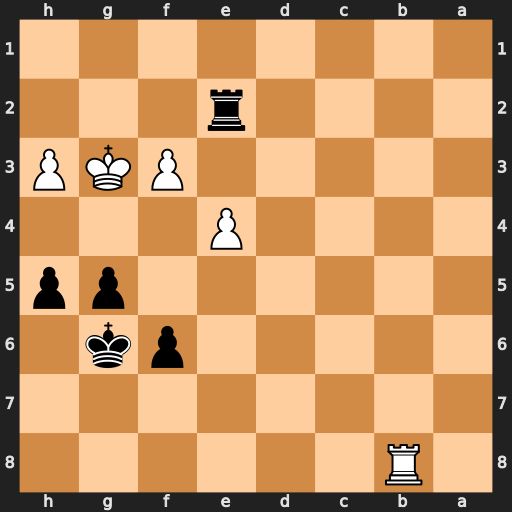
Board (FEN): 1R6/8/5pk1/6pp/4P3/5PKP/4r3/8
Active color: b
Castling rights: -
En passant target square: -
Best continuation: h4+ Kg4 Rg2#